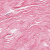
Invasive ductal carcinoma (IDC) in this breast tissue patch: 0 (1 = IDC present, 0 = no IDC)